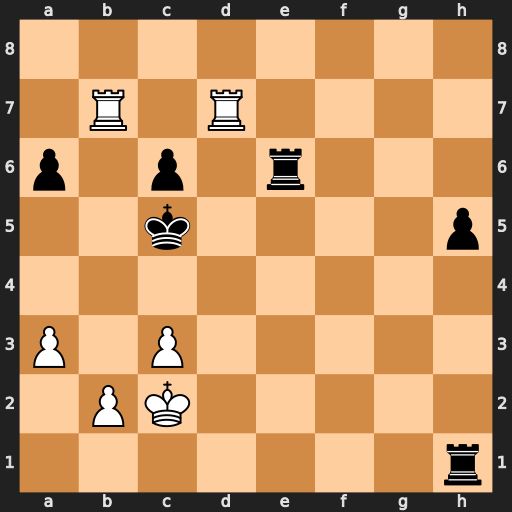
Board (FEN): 8/1R1R4/p1p1r3/2k4p/8/P1P5/1PK5/7r
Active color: w
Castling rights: -
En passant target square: -
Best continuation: b4+ Kc4 Rd4#